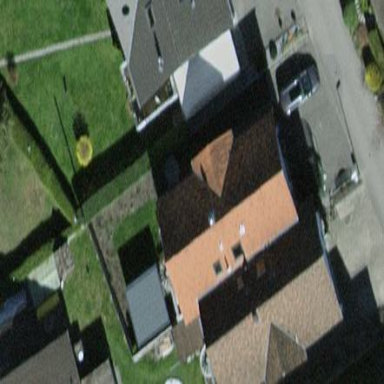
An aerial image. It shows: Semidetached house.